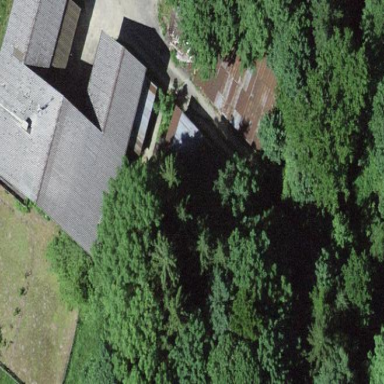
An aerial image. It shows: Farm building.